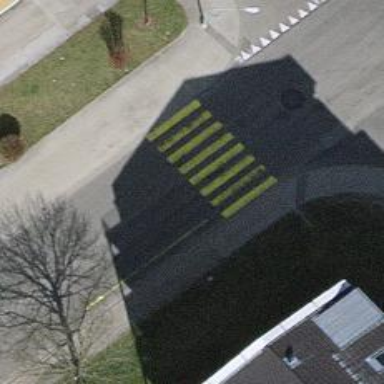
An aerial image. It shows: Marked zebra crossing with visible markings.